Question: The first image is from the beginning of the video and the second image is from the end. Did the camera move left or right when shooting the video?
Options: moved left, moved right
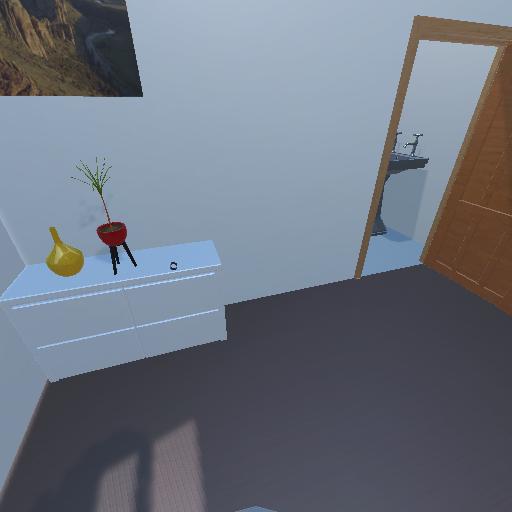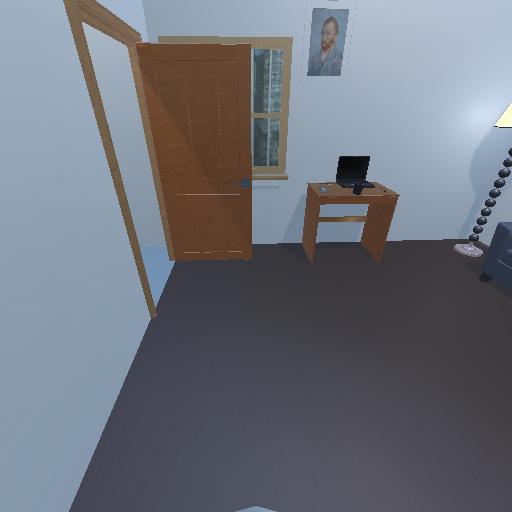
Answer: moved left